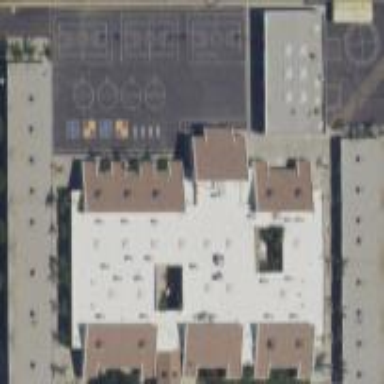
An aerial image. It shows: School building.